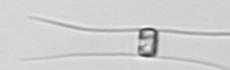
Label: Chaetoceros_similis